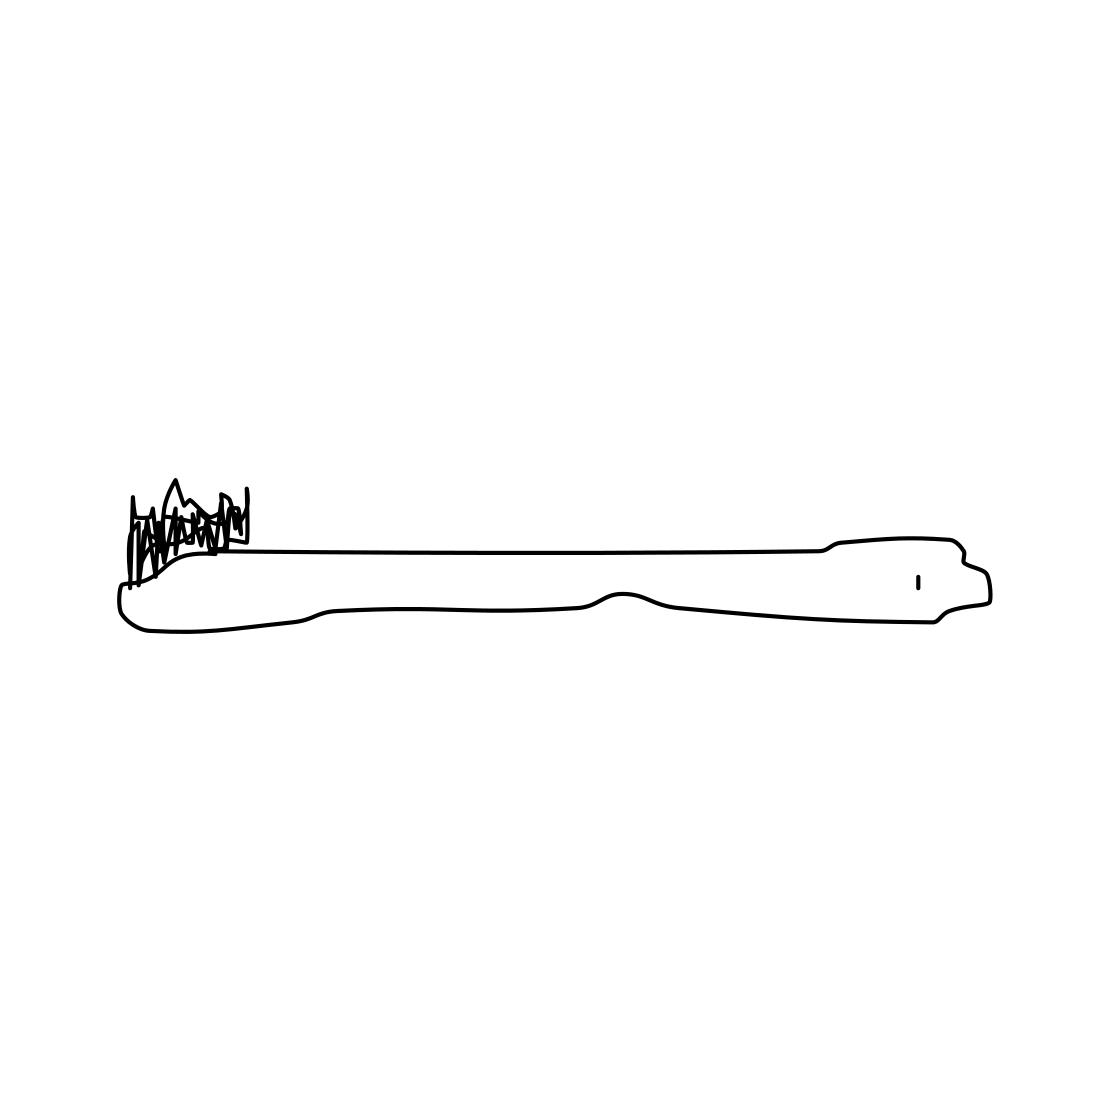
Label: toothbrush